Question: Same question as here: <URL>
Except that I would like to do this in API 11, using ActionBarActivity, and <URL>
refresh.xml
'''
<?xml version="1.0" encoding="utf-8"?>
<ImageView xmlns:android="http://schemas.android.com/apk/res/android"
android:layout_width="wrap_content"
android:layout_height="wrap_content"
android:layout_centerInParent="true"
android:src="@drawable/ic_menu_refresh"
android:background="#F00"/>
'''
MyFragment.java
'''
private View mRefresh;
private MenuItem mRefreshItem;
private boolean mIsRefreshing;
private Animation mRotate;
@Override
public void onCreate(Bundle savedInstanceState) {
super.onCreate(savedInstanceState);
mRotate = AnimationUtils.loadAnimation(getActivity(), R.anim.rotate);
mRotate.setRepeatCount(Animation.INFINITE);
mRotate.setAnimationListener(new Animation.AnimationListener() {
@Override
public void onAnimationStart(Animation animation) {
}
@Override
public void onAnimationEnd(Animation animation) {
}
@Override
public void onAnimationRepeat(Animation animation) {
if(!mIsRefreshing){
mRefreshItem.getActionView().clearAnimation();
mRefreshItem.setActionView(null);
}
}
});
LayoutInflater inflater = (LayoutInflater) getActivity().getSystemService(Context.LAYOUT_INFLATER_SERVICE);
mRefresh = inflater.inflate(R.layout.refresh, null);
}
@Override
public void onCreateOptionsMenu(Menu menu, MenuInflater inflater) {
super.onCreateOptionsMenu(menu, inflater);
inflater.inflate(R.menu.menu, menu);
mRefreshItem = menu.findItem(R.id.action_refresh);
if(mIsRefreshing){
mRefreshItem.setActionView(mRefresh);
mRefresh.startAnimation(mRotate);
}
}
@Override
public boolean onOptionsItemSelected(MenuItem item) {
switch(item.getItemId()){
case R.id.action_refresh:
if(!mIsRefreshing) {
mRefreshItem.setActionView(mRefresh);
mRefresh.startAnimation(mRotate);
startTask();
}
return true;
default:
return super.onOptionsItemSelected(item);
}
}
'''
The action view is not aligned with the static icon (red bg just so I can see the view):

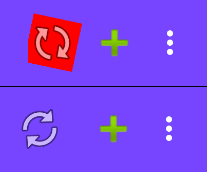
Answer: Set the padding to 0:
'''
<ImageView xmlns:android="http://schemas.android.com/apk/res/android"
android:layout_width="wrap_content"
android:layout_height="wrap_content"
android:layout_centerInParent="true"
android:src="@drawable/ic_menu_refresh"
android:padding="0dp"
style="@style/Widget.AppCompat.ActionButton"/>
'''